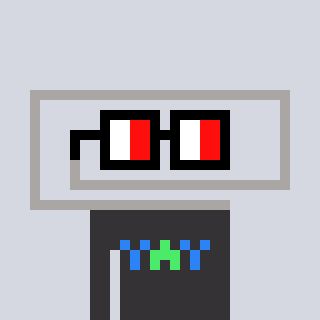
a pixel art character with square glasses with black frames and red eyes, a paperclip-shaped head and a grayscale-colored body on a cool background